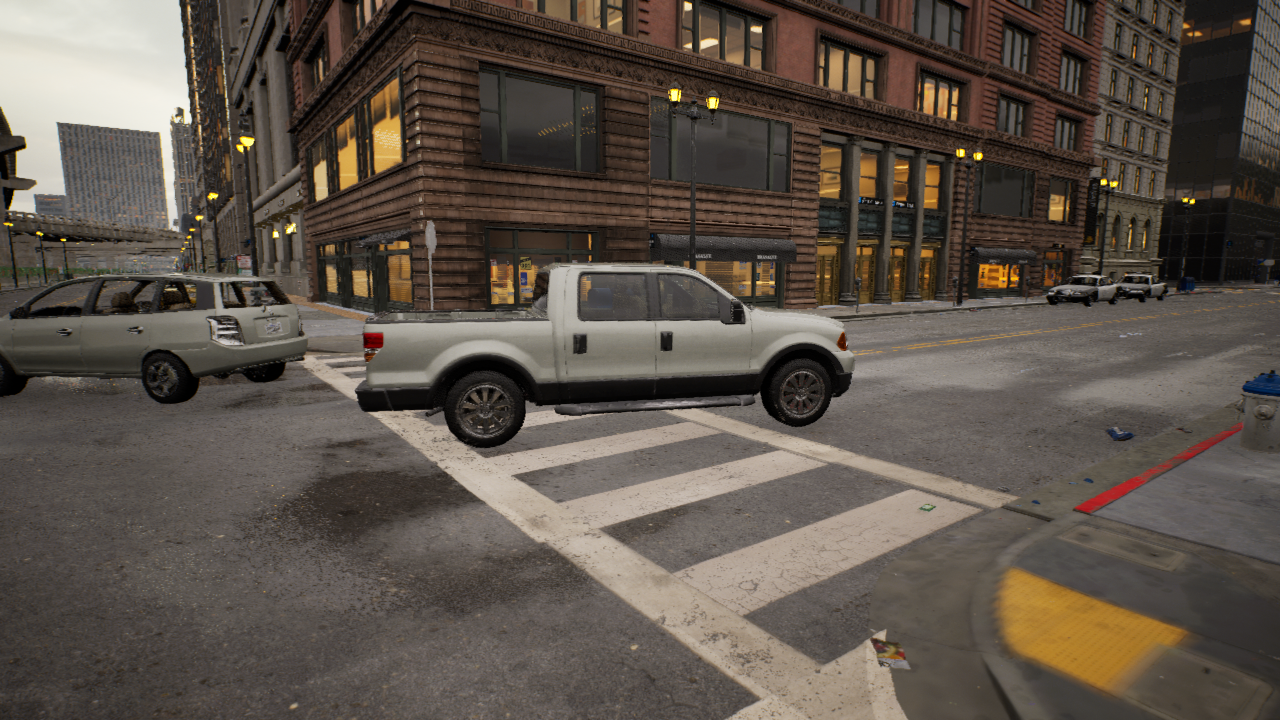
Venue: intersection
Lighting: golden hour
Vehicle rig: pickup